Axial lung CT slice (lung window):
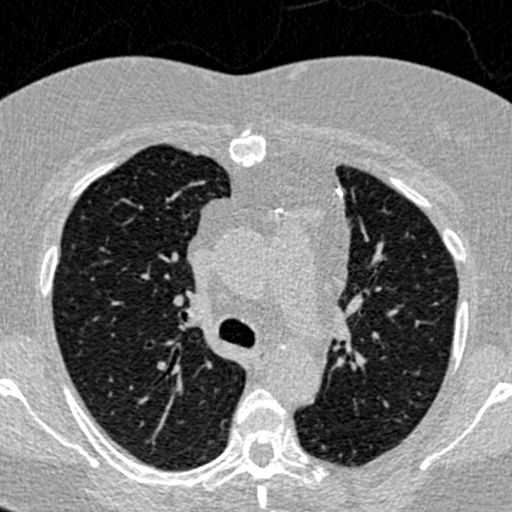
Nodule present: no